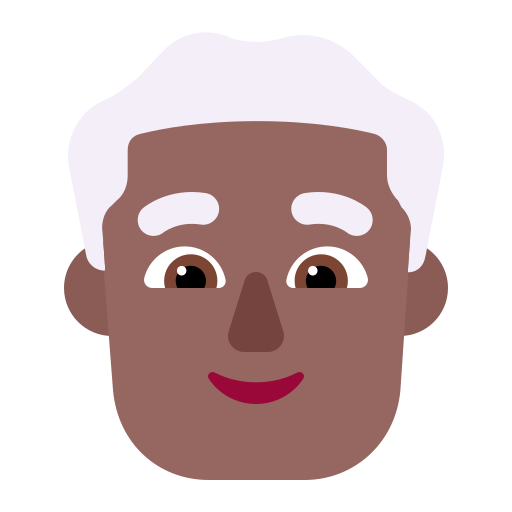
man white hair flat  dark